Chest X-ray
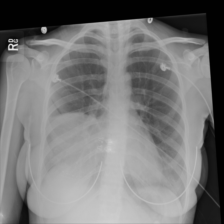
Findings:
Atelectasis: positive
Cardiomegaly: negative
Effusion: negative
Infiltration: negative
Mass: negative
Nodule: negative
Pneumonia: negative
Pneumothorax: negative
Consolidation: negative
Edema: negative
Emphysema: negative
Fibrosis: negative
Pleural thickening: negative
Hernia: negative